Field crop: maize
Growth stage: 2
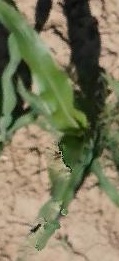
Species: maize